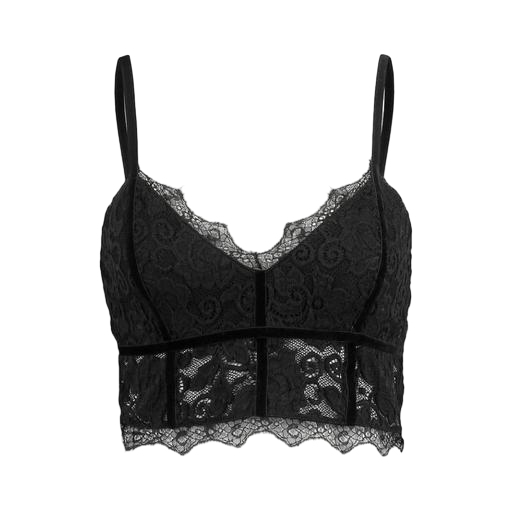
bralette top, sexy bralette top, black sasha bralet, white background